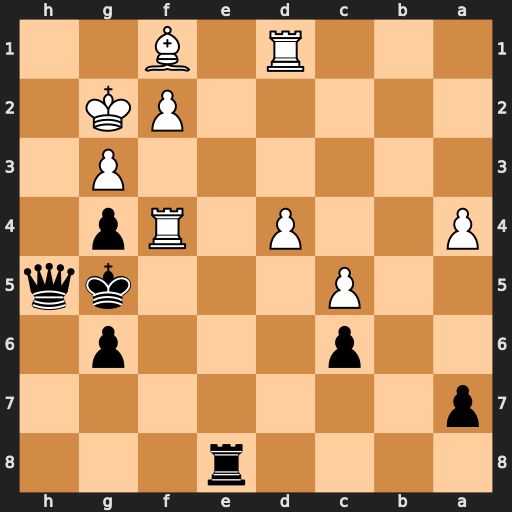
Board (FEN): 4r3/p7/2p3p1/2P3kq/P2P1Rp1/6P1/5PK1/3R1B2
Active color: b
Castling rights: -
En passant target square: -
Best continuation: Rh8 Rxg4+ Qxg4